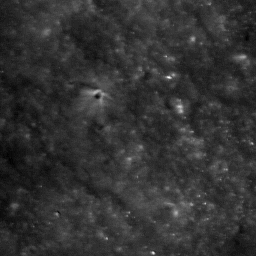
Host type: background_regolith
Lunar coordinates: latitude nan, longitude nan